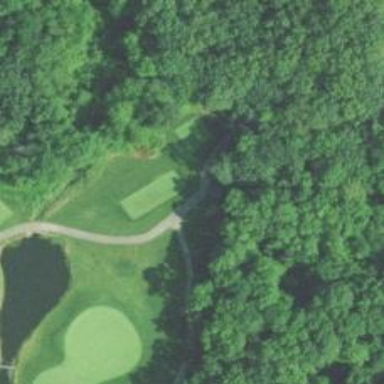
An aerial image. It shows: Path for both road and golf.